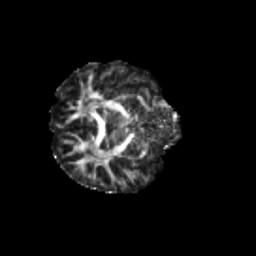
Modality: FA
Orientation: axial
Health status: healthy
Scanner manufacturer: philips
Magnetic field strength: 3 T
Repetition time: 9.75 s
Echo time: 0.092 s